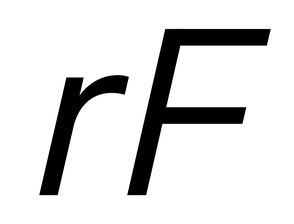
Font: InstrumentSans-Italic_Italic